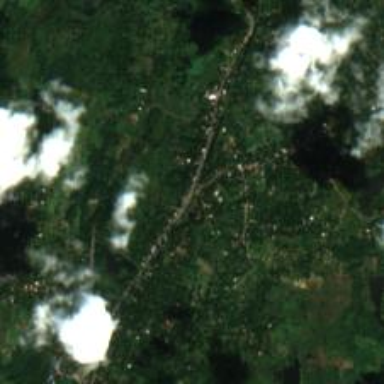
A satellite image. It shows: Village area.